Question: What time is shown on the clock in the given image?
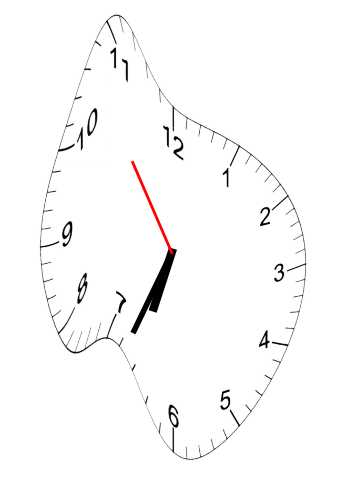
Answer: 06:33:54